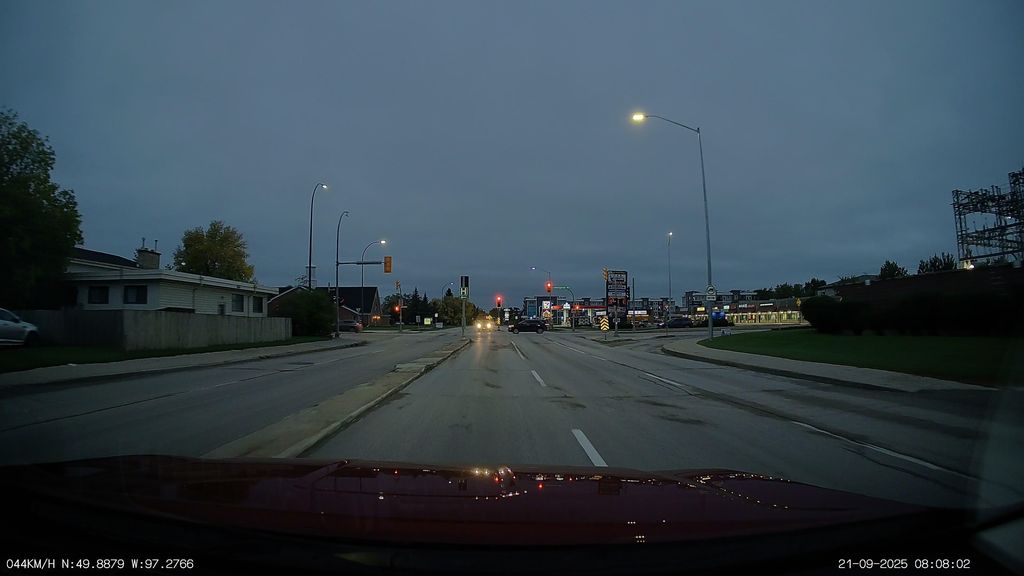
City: winnipeg